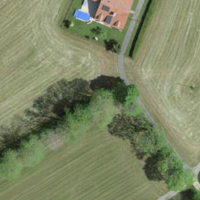
EUNIS habitat code: 52
Species observed at this site:
Heracleum sphondylium